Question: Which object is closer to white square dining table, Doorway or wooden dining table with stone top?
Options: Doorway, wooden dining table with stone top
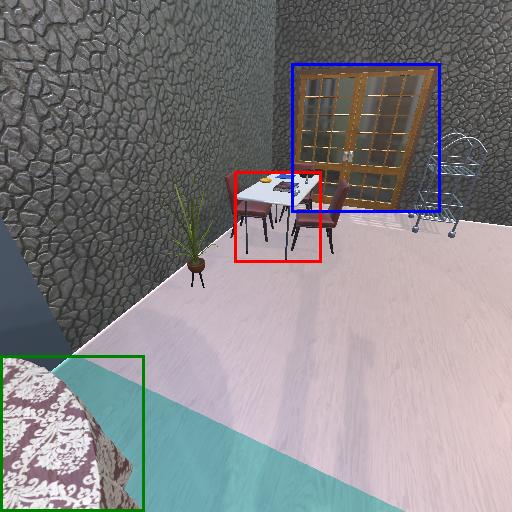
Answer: Doorway